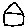
Label: house